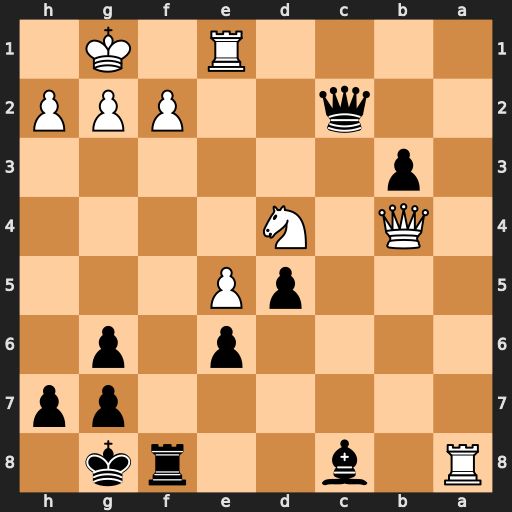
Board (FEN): R1b2rk1/6pp/4p1p1/3pP3/1Q1N4/1p6/2q2PPP/4R1K1
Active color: b
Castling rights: -
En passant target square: -
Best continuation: Qxf2+ Kh1 Qf1+ Rxf1 Rxf1#